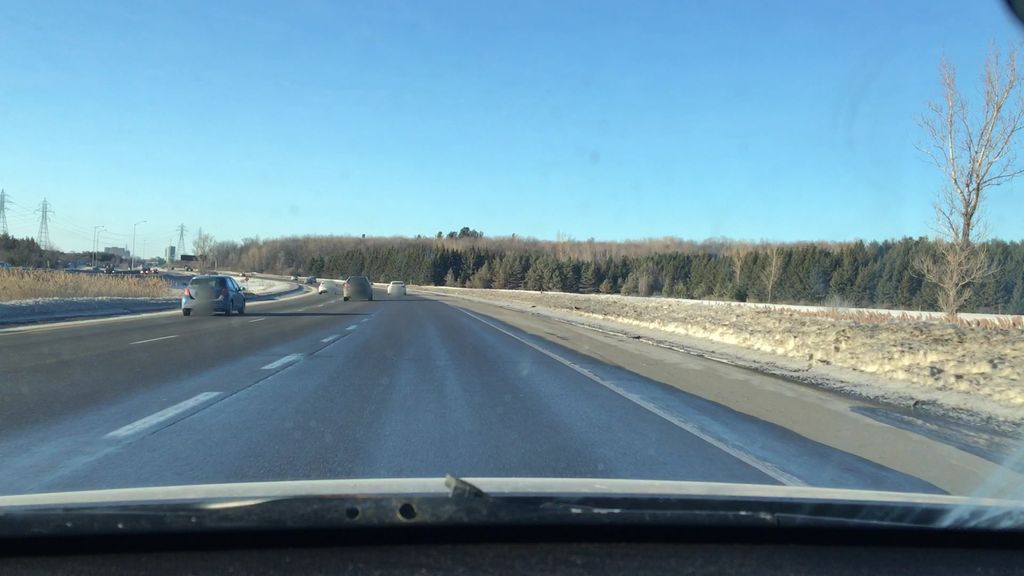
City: ottawa-gatineau